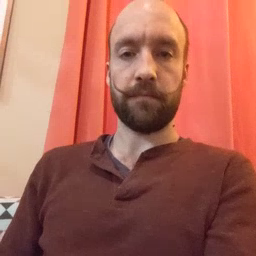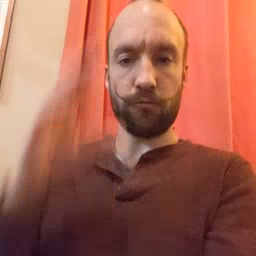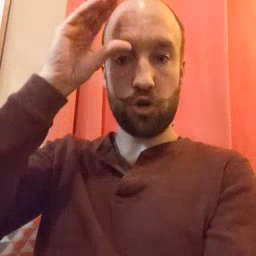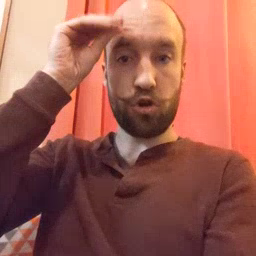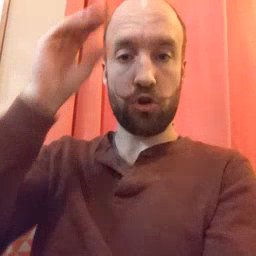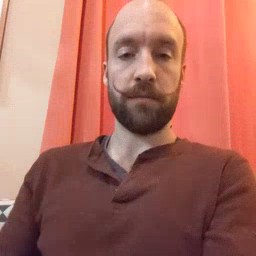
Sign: boy